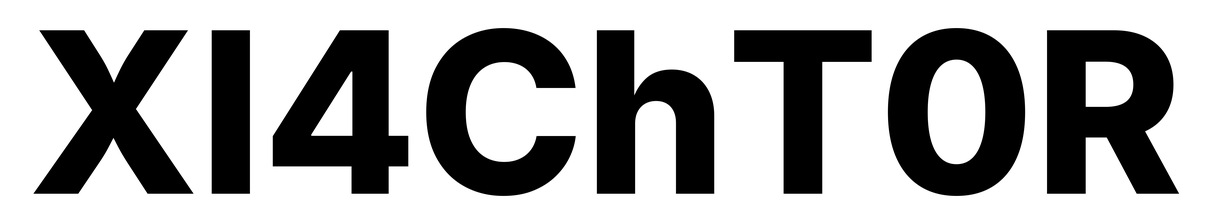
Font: Inter_ExtraBold